Question: I'm getting this error message, while I'm programming my Arduino project and pressing 'CTRL+SHIFT+R' for refactoring:
> No refactoring available
I'm getting this as well in my files as in my or files. I got the extensions Arduino, C/C++, C++ Intellisense installed and my file programming language is set to C++.

I'm using vscode on Ubuntu 18.10. I installed vscode with <URL>. What am I doing wrong?
Here are some other inforamtions from "about" in vscode:
'''
Version: 1.31.0
Commit: 7c66f58312b48ed8ca4e387ebd9ffe9605332caa
Date: 2019-02-06T08:51:24.856Z
Electron: 3.1.2
Chrome: 66.0.3359.181
Node.js: 10.2.0
V8: 6.6.346.32
OS: Linux x64 4.18.0-13-generic
'''
I already posted this question <URL>
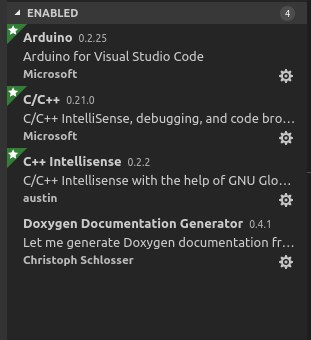
Answer: Okay, seems like it isn't even implemented yet, so it is not possible.
Sources:
<URL>
<URL>
<URL>
<URL>